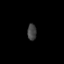
Tissue: prostate
Cell type: Fibroblasts
Senescence score: 0.7046
Nuclear area (px): 145
Mean DAPI intensity: 65.648